Field crop: maize
Growth stage: 2
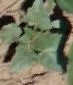
Species: datura